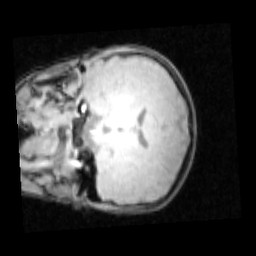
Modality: PDw
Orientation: coronal
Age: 12
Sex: male
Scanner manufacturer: siemens
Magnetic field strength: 3 T
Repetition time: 0.25 s
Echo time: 0.00103 s